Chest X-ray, PA view. Patient: 57 years old, sex F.
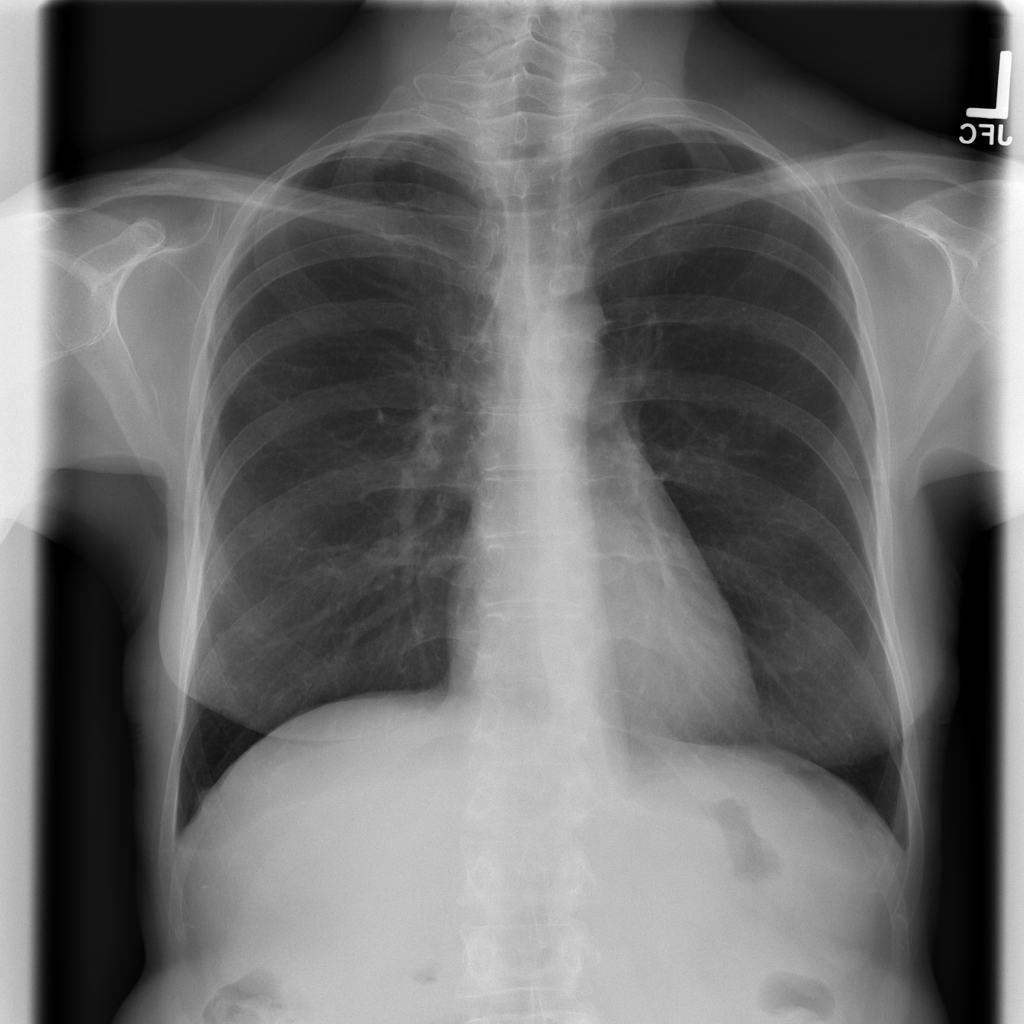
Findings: No Finding